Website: macys
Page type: gifting
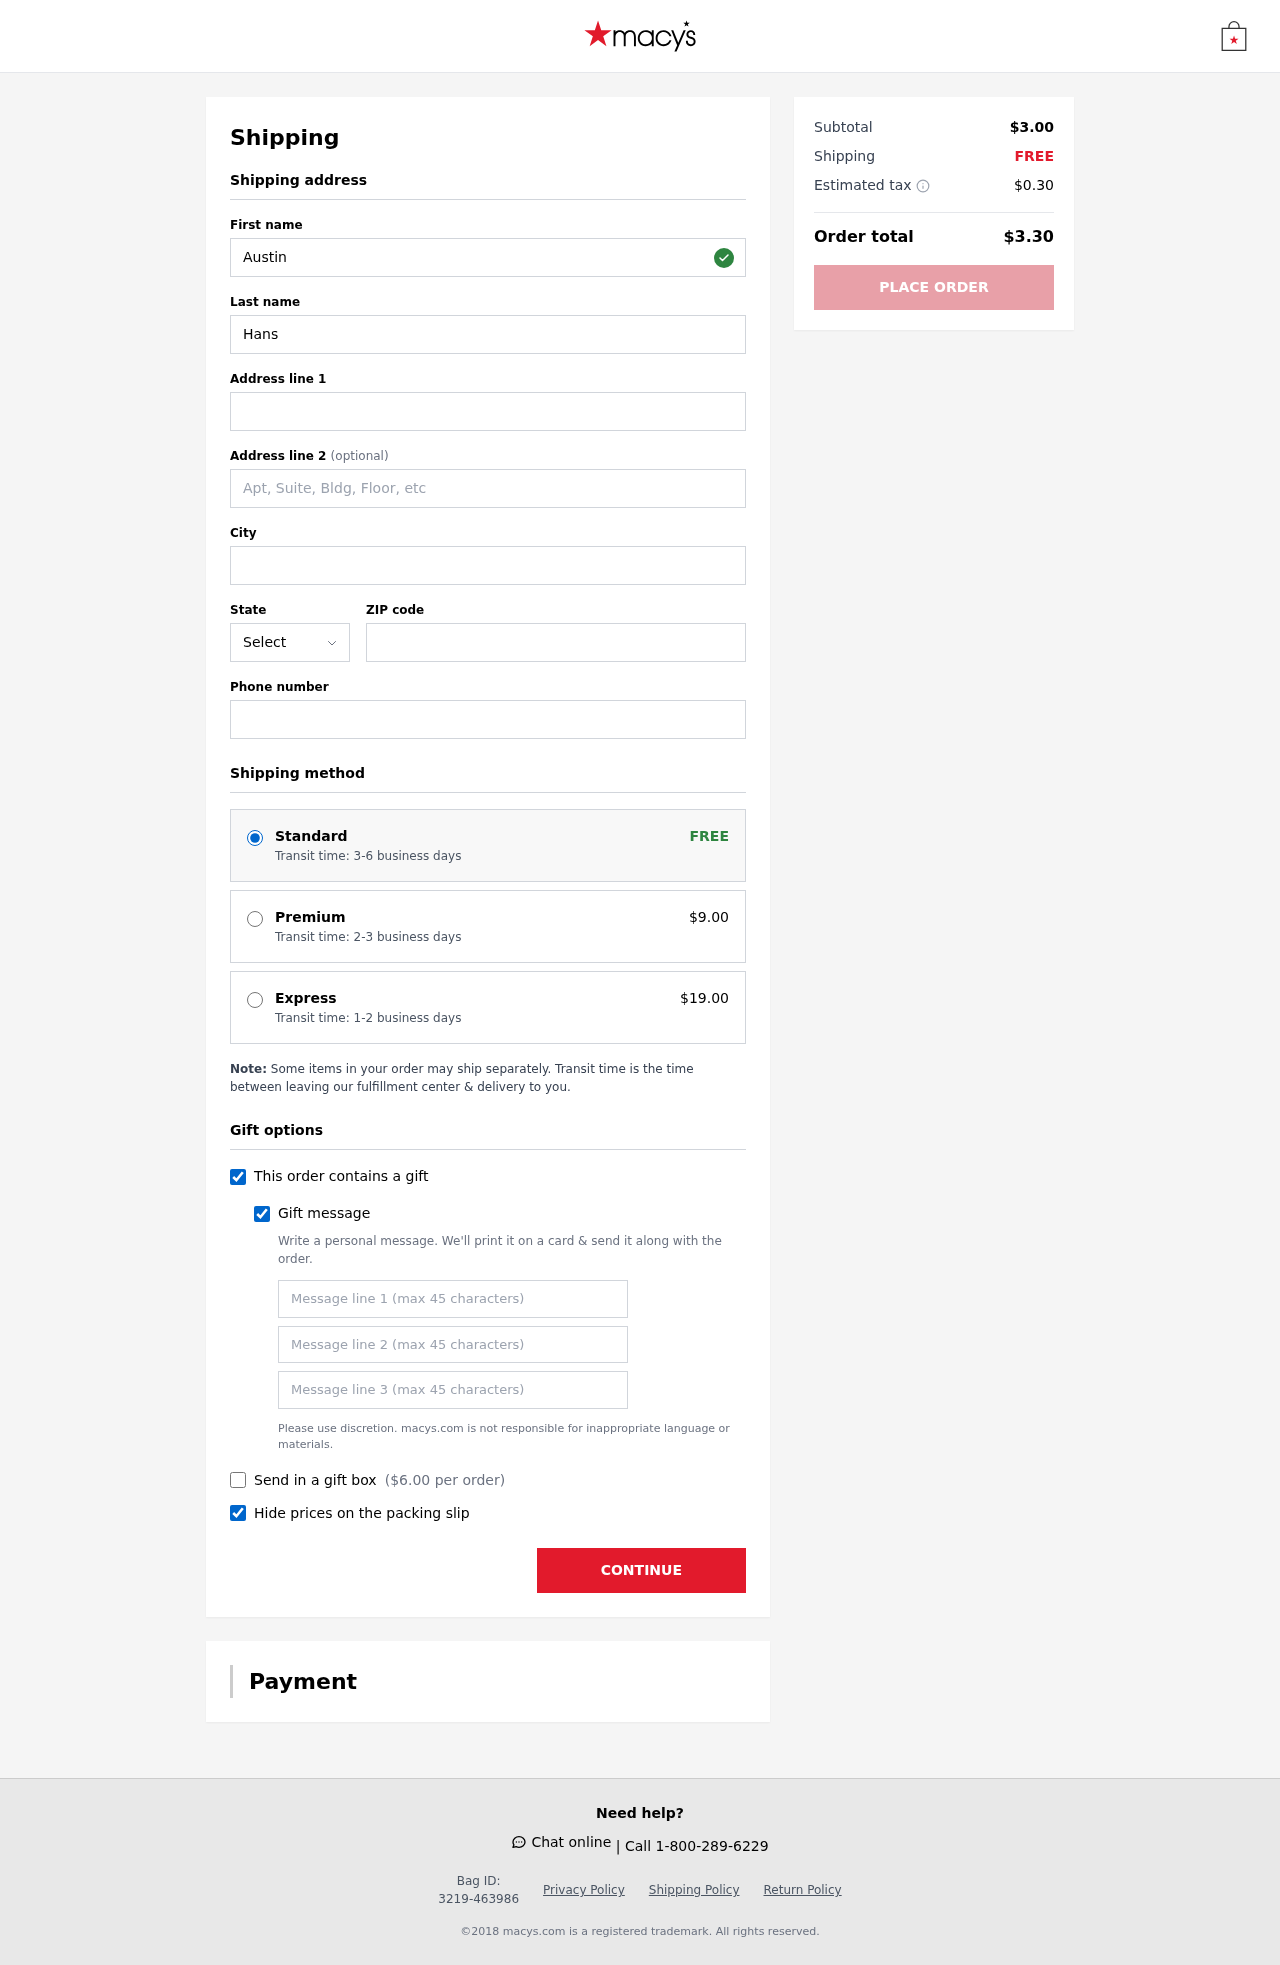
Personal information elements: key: PII_STATE_ABBR
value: GA
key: PII_FIRSTNAME
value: Austin
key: PII_LASTNAME
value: Hanson
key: PII_STREET
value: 775 Keith Courts Apt. 226
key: PII_STREET2
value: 32285 Hughes Roads
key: PII_CITY
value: New Reneechester
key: PII_POSTCODE
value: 74119
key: PII_PHONE
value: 5085470681
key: PII_GIFT_MESSAGE
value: Hey Latasha, I came across this organic flaxseed and thought it would be perfect for your healthy recipes! I know how much you enjoy adding nutritious touches to your meals. Hope you find some new favorites with it!  Austin
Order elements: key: ORDER_SHIPPING_STANDARD
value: Transit time: 3-6 business days
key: ORDER_SHIPPING_PREMIUM
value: Transit time: 2-3 business days
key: ORDER_SHIPPING_PREMIUM_PRICE
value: $9.00
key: ORDER_SHIPPING_EXPRESS
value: Transit time: 1-2 business days
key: ORDER_SHIPPING_EXPRESS_PRICE
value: $19.00
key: ORDER_GIFT_BOX_PRICE
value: $6.00
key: ORDER_SUBTOTAL
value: $3.00
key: ORDER_SHIPPING_COST
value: FREE
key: ORDER_TAX
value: $0.30
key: ORDER_TOTAL
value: $3.30